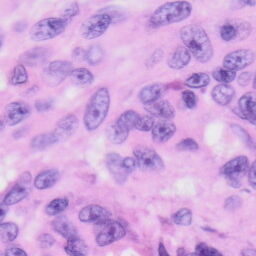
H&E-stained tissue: Skin